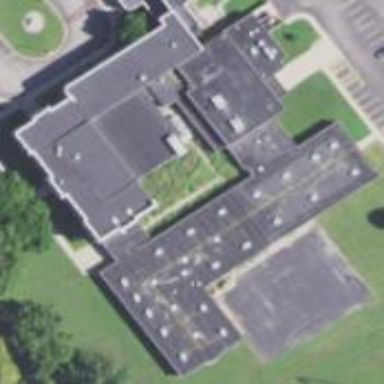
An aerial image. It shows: School building.